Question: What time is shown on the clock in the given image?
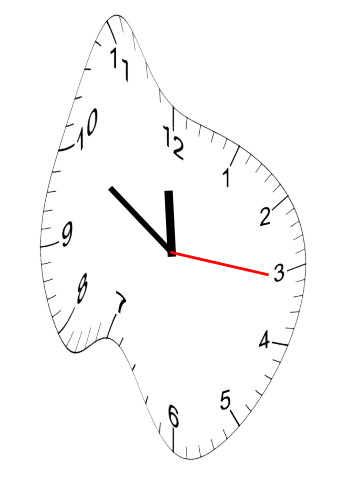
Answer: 11:50:16